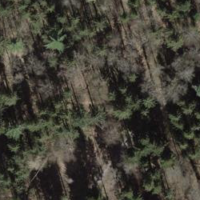
EUNIS habitat code: 41
Species observed at this site:
Stachys sylvatica